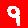
Digit: 9